Question: I was wondering if anyone knew how to make text appear when hovering over an element, in this case, an NSImage? The best example of what I'm talking about is when you hover over an application when it's in your dock and the name of it appears. Here's an image of what I'm talking about:
Text when hovering over doc

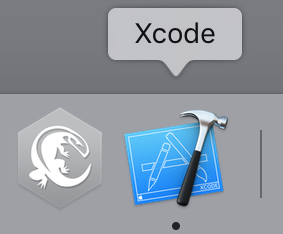
Answer: What you need is a 'NSButton' which can be initialised with your 'NSImage'. You just need to set the button 'toolTip' property:
'''
let button = NSButton(image: buttonImage, target: self, action: #selector(imageAction))
button.toolTip = "Image action info"
'''